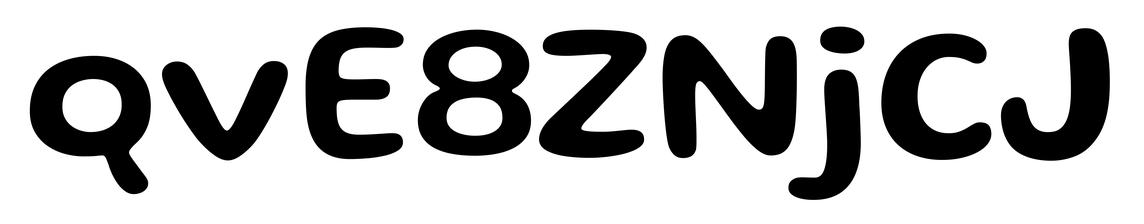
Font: Gluten_Medium